Field crop: maize
Growth stage: 2
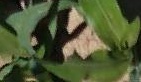
Species: maize